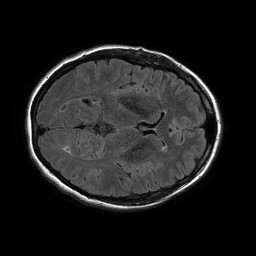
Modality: FLAIR
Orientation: axial
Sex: female
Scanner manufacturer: philips
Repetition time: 11 s
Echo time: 0.125 s